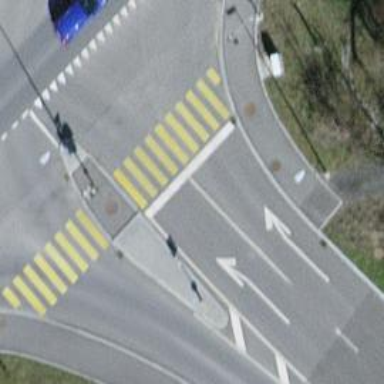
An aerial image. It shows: Uncontrolled zebra crossing with pedestrian island.